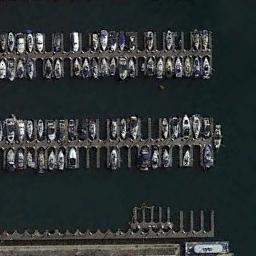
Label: harbor